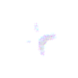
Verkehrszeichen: VerlaufVorfahrtsstrasse3
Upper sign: Vorfahrtsstrasse
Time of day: Dusk
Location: Outdoor (Nature)
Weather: Clear
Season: NotSpecified
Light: Natural